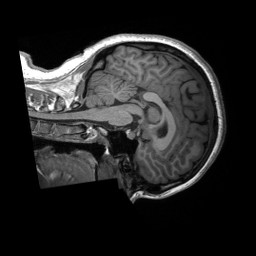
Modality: T1w
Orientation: sagittal
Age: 20
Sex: female
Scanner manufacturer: siemens
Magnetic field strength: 3 T
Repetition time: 2.3 s
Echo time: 0.00232 s